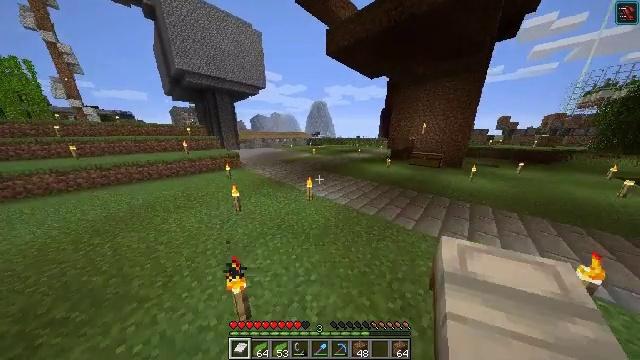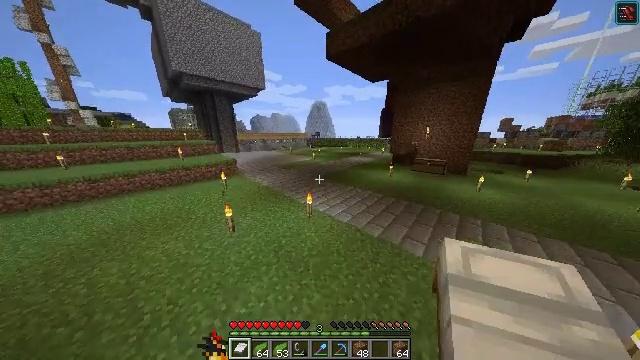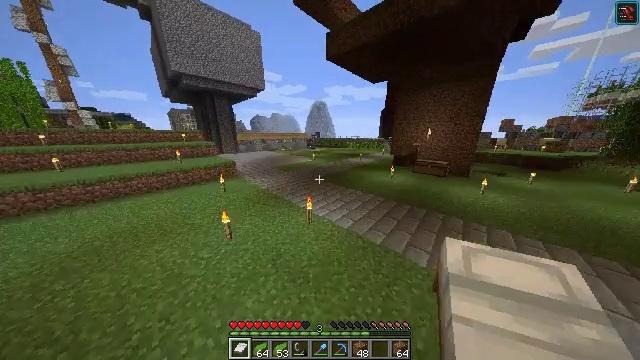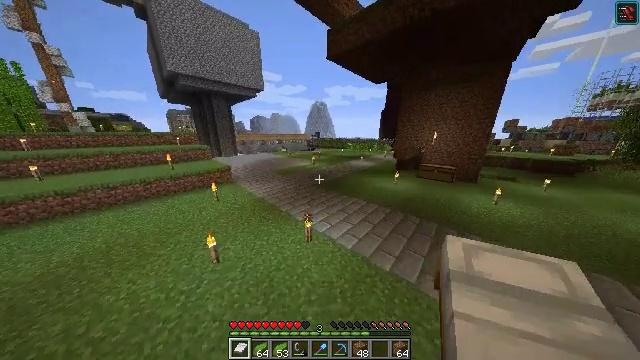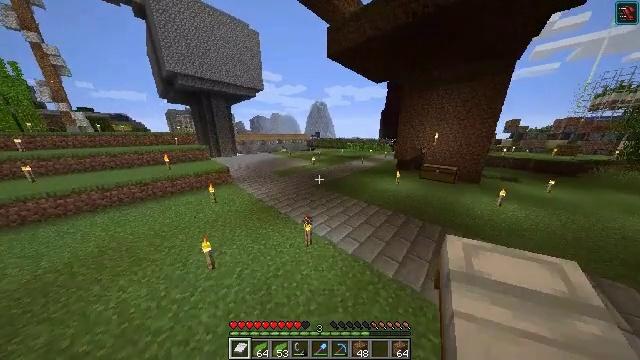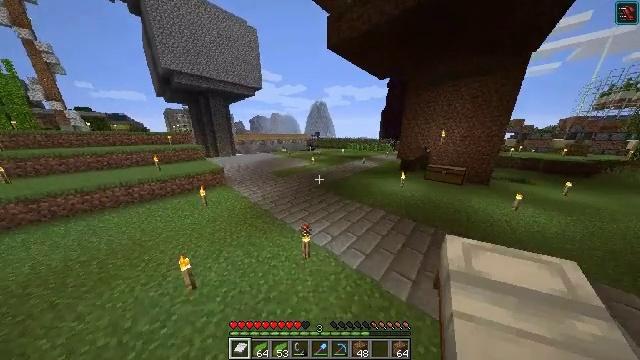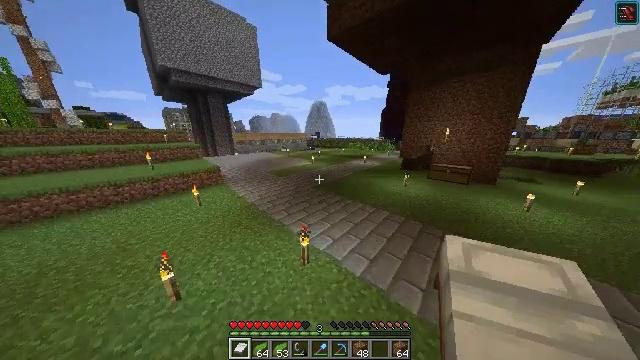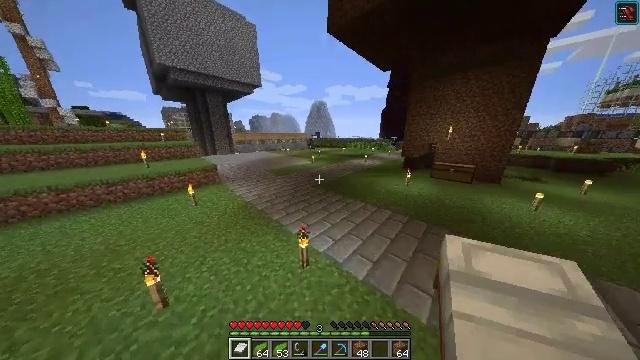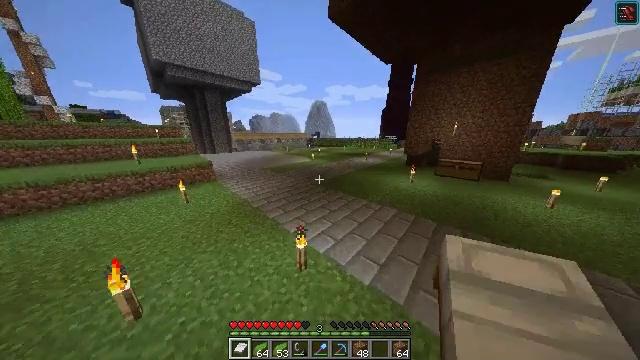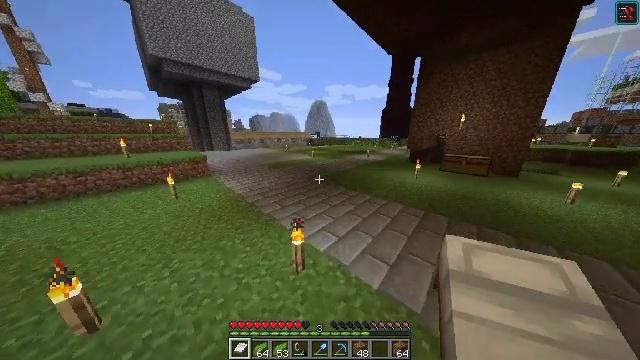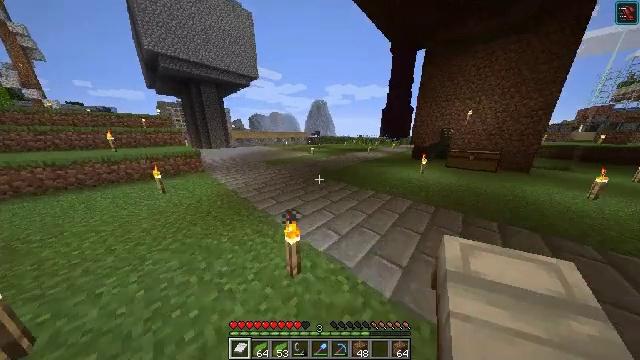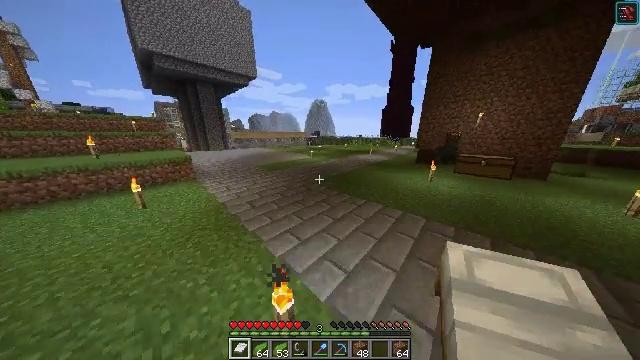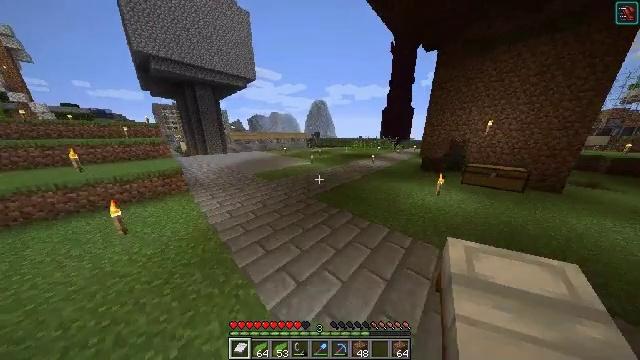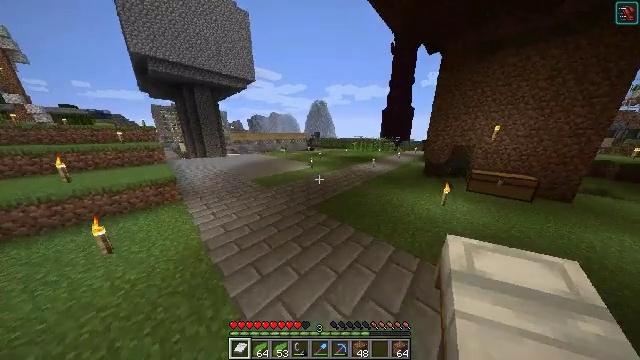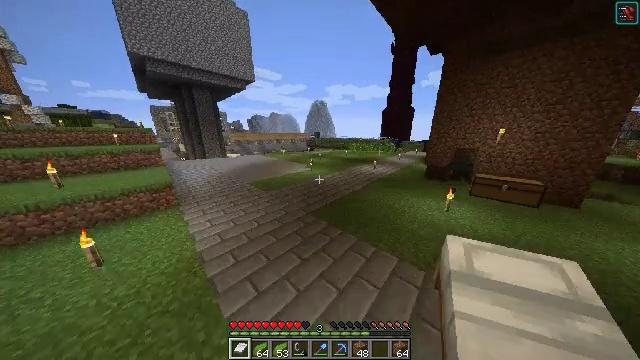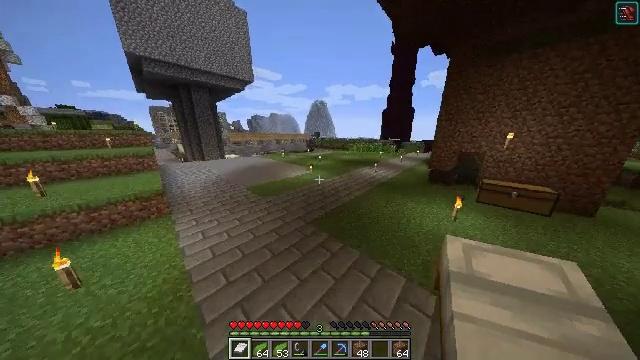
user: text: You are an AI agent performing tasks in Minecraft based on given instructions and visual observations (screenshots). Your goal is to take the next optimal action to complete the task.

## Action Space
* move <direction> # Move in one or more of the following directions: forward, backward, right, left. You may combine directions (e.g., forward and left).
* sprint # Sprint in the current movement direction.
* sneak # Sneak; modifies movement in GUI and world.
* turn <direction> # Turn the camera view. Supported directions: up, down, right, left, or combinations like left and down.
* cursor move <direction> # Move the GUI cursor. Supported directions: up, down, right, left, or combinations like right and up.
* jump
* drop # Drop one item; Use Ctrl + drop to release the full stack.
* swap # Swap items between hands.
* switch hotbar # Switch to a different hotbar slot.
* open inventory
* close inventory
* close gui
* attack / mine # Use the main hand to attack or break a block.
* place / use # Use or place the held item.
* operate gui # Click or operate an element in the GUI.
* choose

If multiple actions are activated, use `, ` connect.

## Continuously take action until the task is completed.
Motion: motion action
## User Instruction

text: Hunt mobs.
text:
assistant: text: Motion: move forward, jump
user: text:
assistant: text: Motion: move forward, jump
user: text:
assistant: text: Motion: move forward, jump
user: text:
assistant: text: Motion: move forward, jump
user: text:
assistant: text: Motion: move forward, jump
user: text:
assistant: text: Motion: move forward, jump
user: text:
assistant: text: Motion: move forward, jump
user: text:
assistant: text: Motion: move forward, jump
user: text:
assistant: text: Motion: move forward, jump
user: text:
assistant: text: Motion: move forward, jump
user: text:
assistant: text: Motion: move forward, jump
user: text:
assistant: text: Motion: move forward, jump
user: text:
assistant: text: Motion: move forward, jump
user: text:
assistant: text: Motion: move forward, jump
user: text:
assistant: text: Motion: move forward, jump
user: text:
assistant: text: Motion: move forward, jump
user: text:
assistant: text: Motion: move forward, jump
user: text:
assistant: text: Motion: move forward, turn right, jump
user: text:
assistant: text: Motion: move forward, turn right, jump
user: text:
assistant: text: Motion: move forward, turn right, jump
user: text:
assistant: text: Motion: move forward, turn right, jump
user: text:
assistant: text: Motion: move forward, turn right, jump
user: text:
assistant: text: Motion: move forward, turn right, jump
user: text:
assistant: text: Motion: move forward, turn right, jump
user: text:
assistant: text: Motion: move forward, jump
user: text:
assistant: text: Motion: move forward, jump
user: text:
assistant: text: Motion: move forward, jump
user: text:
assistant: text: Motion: move forward, jump
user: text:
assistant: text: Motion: move forward, turn right, jump
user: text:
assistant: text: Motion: move forward, turn right, jump